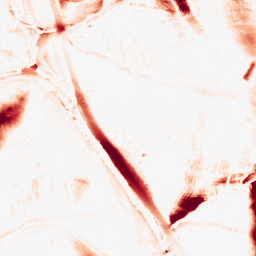
Category: morphological
Decomposition family: morphological_ellipse
Decomposition parameters: operation: opening
width: 20
height: 50
Upsampling method: edge_directed
Upsampling parameters: scale: 2
Upsampling scale: 2